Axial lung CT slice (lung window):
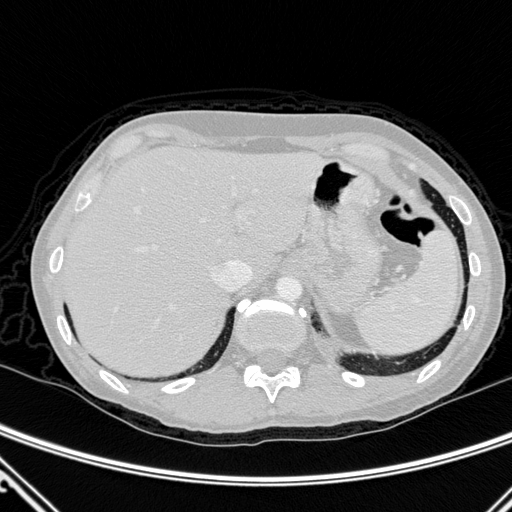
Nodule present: no